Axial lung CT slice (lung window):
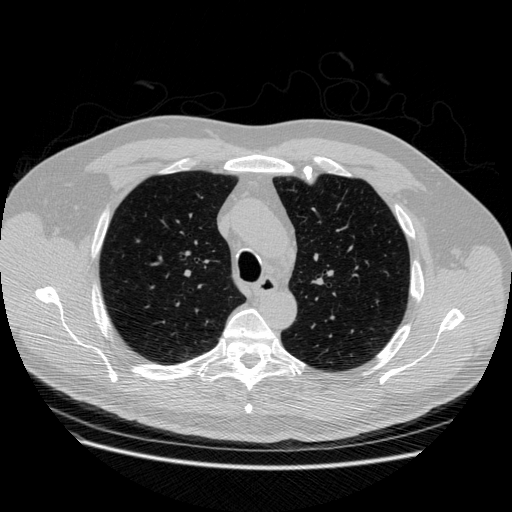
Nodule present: no